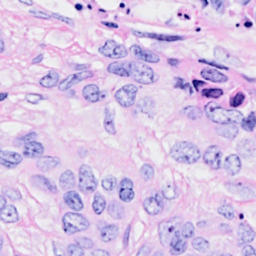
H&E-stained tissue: Breast